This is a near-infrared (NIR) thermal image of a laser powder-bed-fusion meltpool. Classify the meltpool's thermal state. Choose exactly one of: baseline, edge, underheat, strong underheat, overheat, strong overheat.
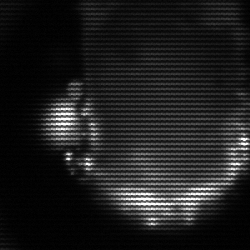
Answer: baseline